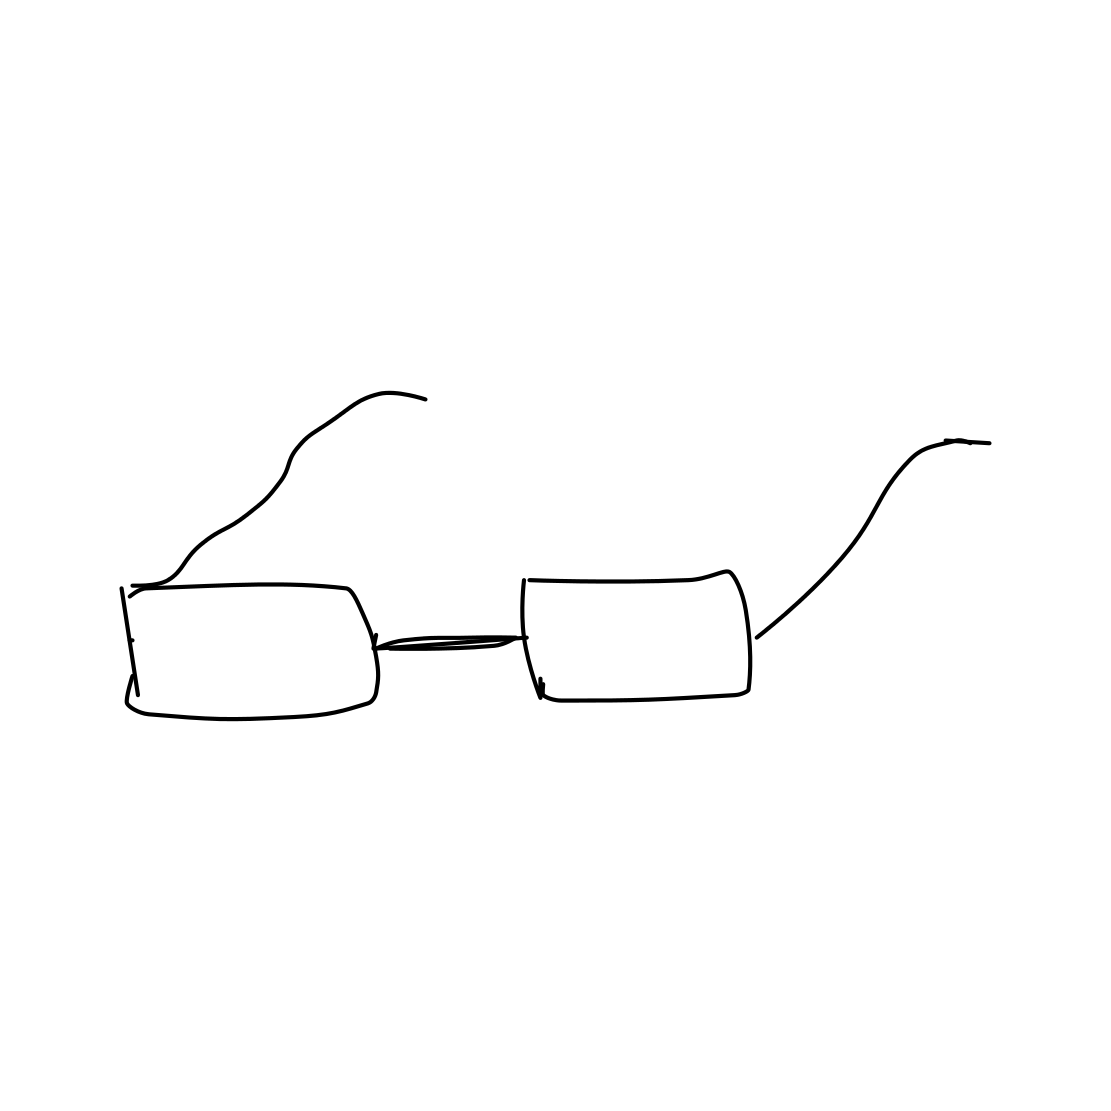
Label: eyeglasses